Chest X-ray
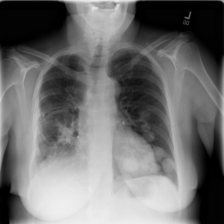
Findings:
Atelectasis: negative
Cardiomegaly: negative
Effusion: negative
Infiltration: negative
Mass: negative
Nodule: positive
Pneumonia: negative
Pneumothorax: positive
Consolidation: negative
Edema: negative
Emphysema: negative
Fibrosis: negative
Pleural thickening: negative
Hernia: negative